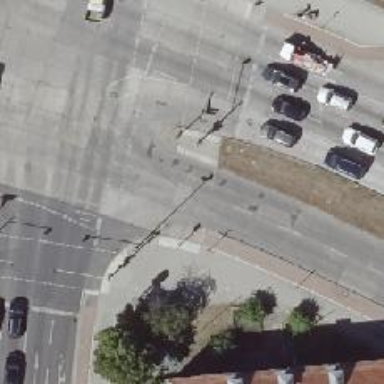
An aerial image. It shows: Road crossing with traffic signals.